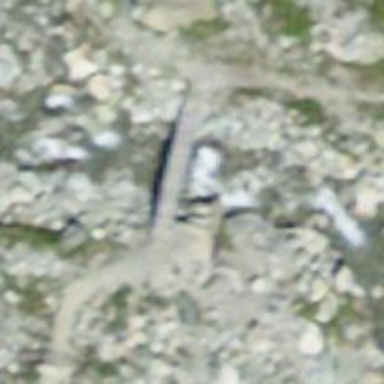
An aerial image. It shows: Path on bridge.